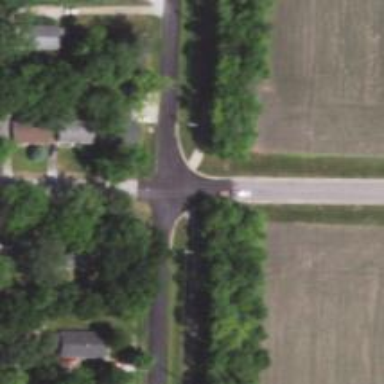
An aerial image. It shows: Solid stop line on the road.